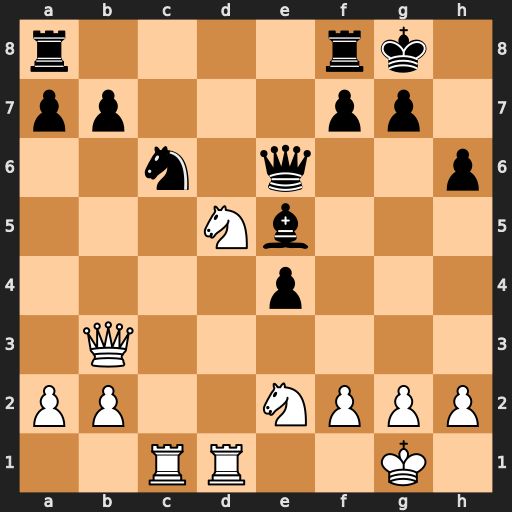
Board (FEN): r4rk1/pp3pp1/2n1q2p/3Nb3/4p3/1Q6/PP2NPPP/2RR2K1
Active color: w
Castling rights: -
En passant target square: -
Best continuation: Qxb7 Rfb8 Qxc6